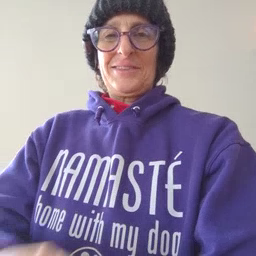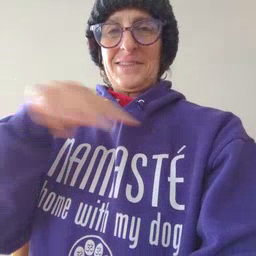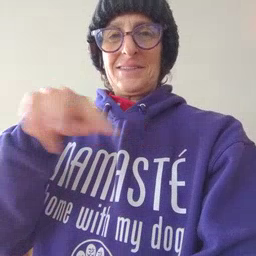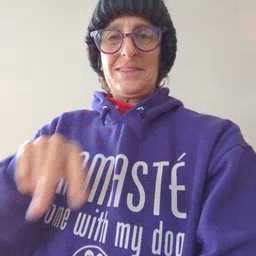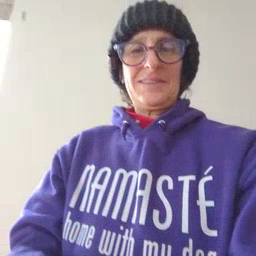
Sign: dance